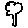
Label: tree